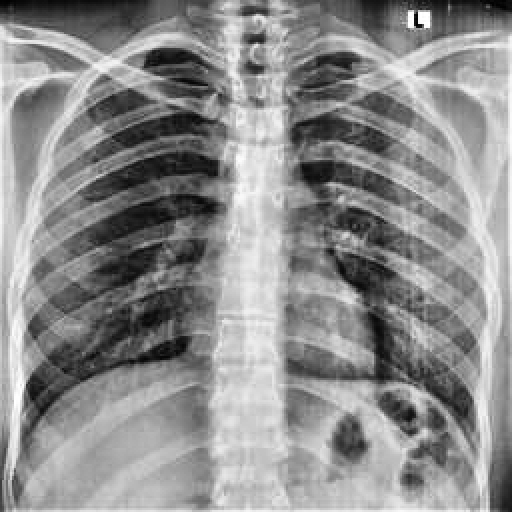
Finding: NORMAL